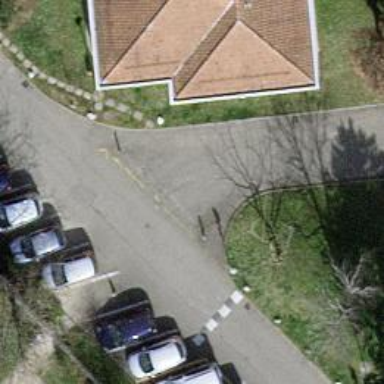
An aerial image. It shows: Asphalt road designated as living street.